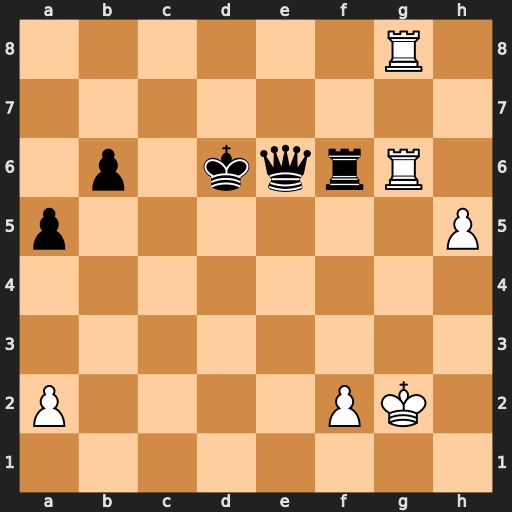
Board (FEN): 6R1/8/1p1kqrR1/p6P/8/8/P4PK1/8
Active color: w
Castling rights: -
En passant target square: -
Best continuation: Rxf6 Qxf6 Rg6 Ke7 Rxf6